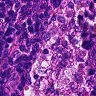
Metastatic tissue present: no